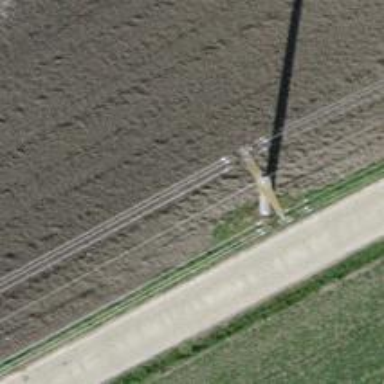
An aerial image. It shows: Power tower.